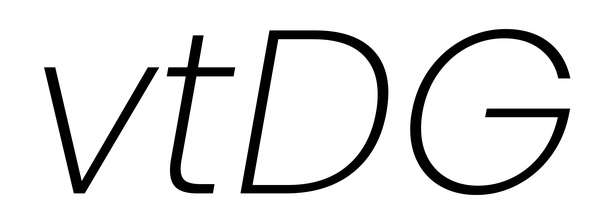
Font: Poppins-ExtraLightItalic